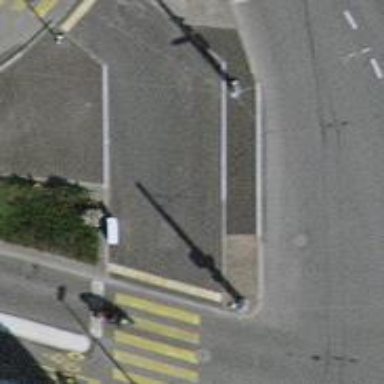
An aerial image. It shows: Footway crossing with asphalt surface and island in the middle.